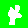
Digit: 4